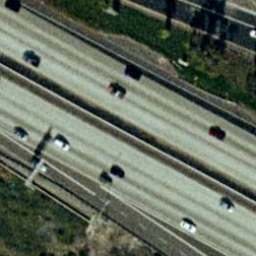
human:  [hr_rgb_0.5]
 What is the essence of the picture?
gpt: freeway